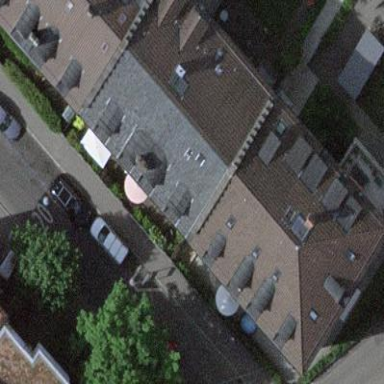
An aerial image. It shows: Residential building with hipped roof made of maroon roof tiles.